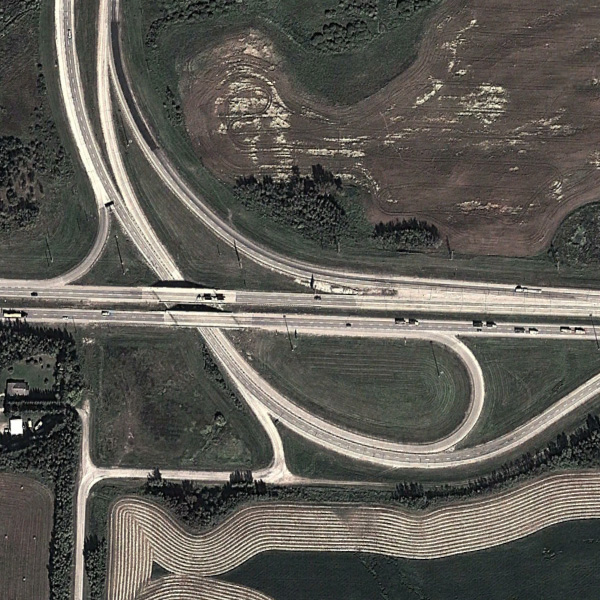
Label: Viaduct